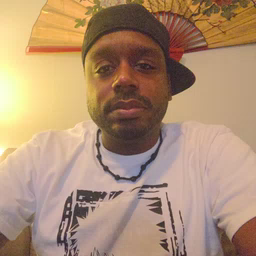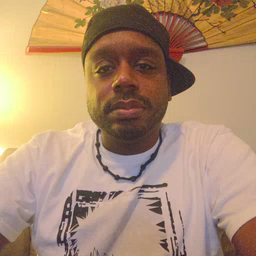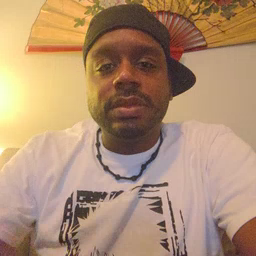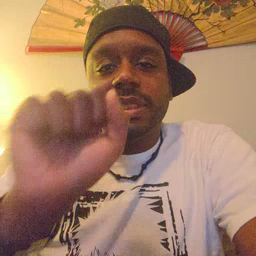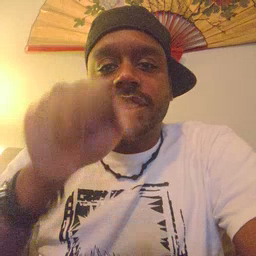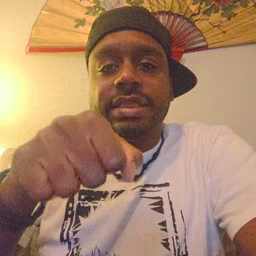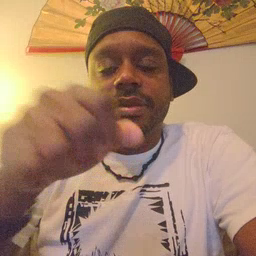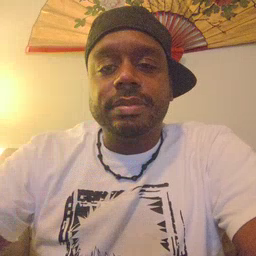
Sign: yes